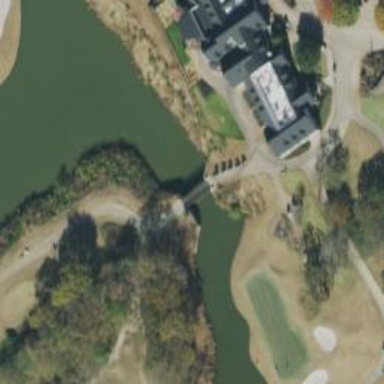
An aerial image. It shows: Path on bridge over golf course.